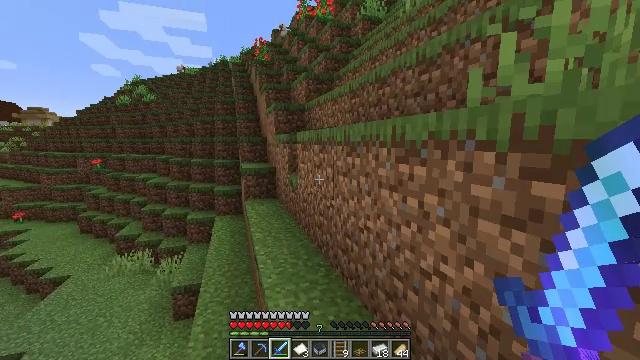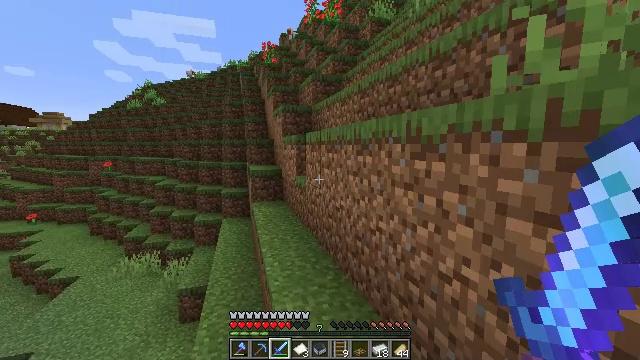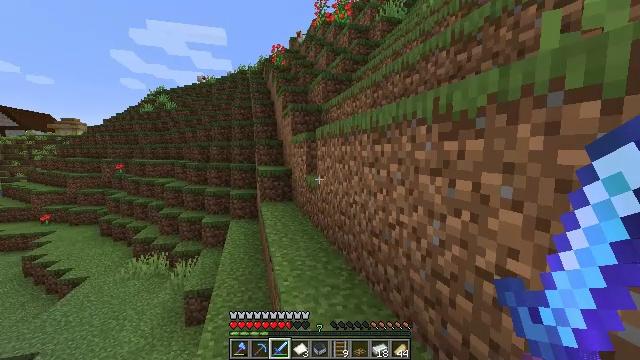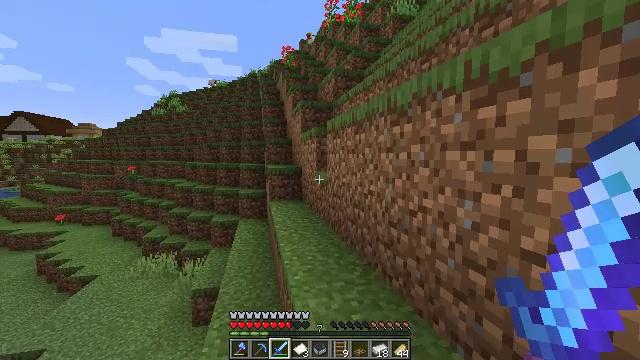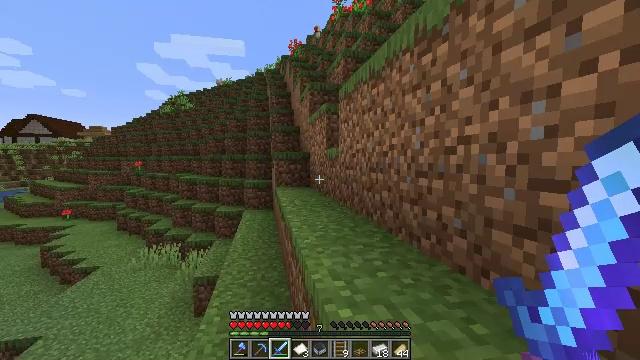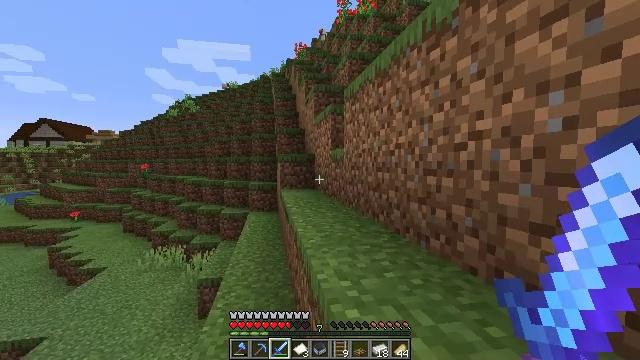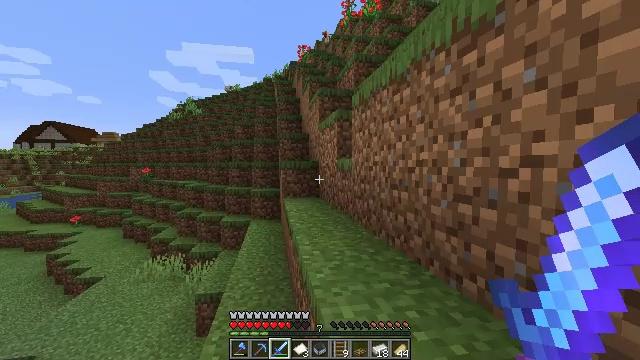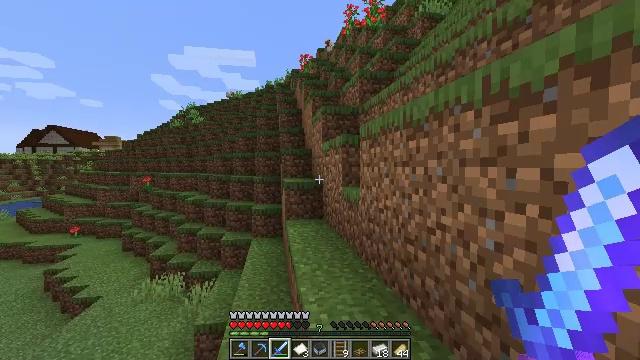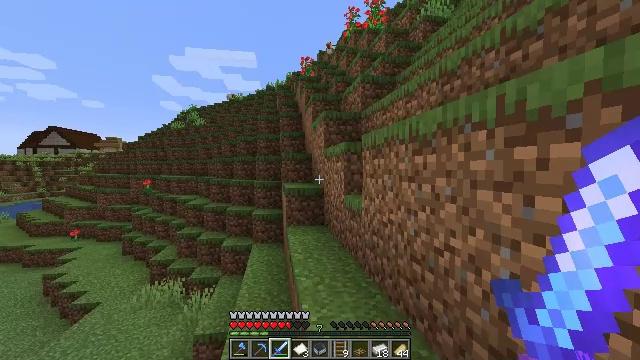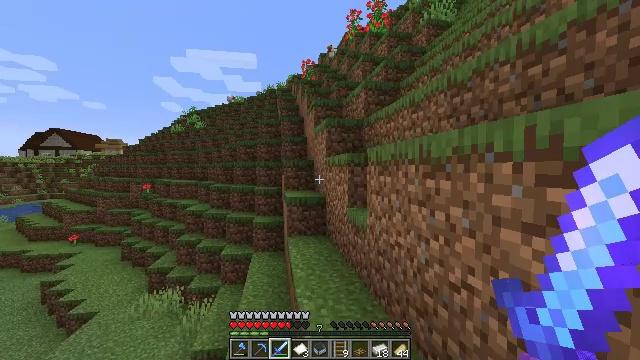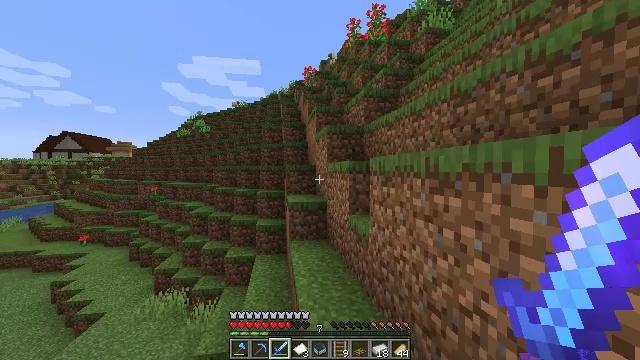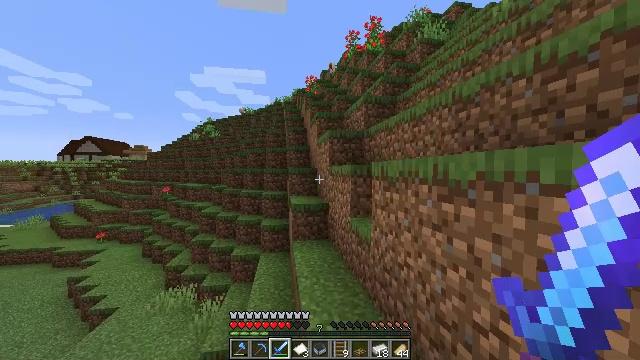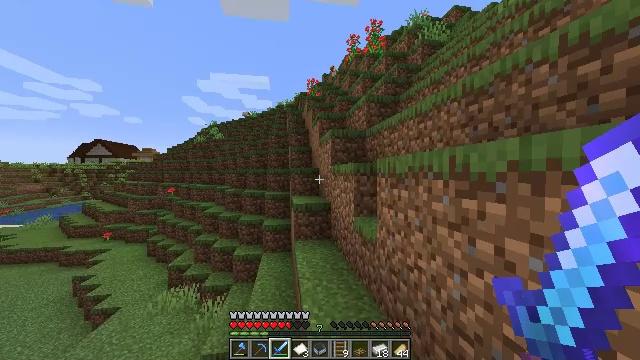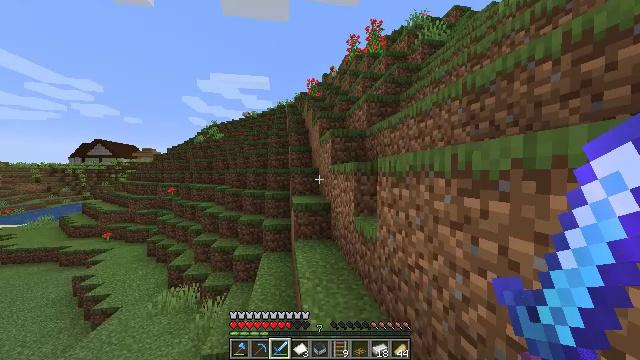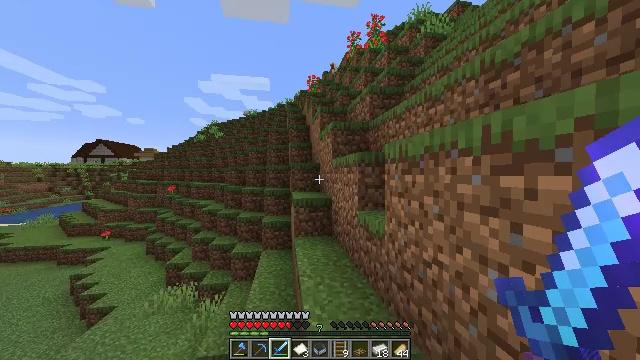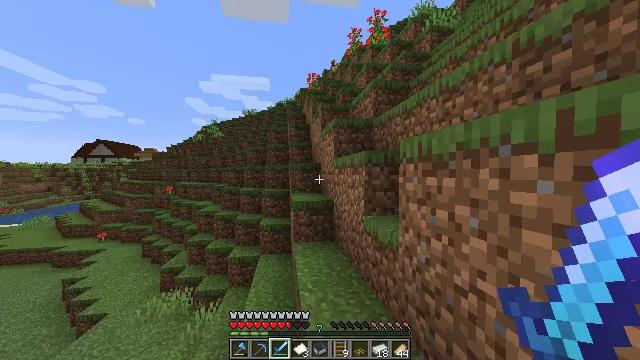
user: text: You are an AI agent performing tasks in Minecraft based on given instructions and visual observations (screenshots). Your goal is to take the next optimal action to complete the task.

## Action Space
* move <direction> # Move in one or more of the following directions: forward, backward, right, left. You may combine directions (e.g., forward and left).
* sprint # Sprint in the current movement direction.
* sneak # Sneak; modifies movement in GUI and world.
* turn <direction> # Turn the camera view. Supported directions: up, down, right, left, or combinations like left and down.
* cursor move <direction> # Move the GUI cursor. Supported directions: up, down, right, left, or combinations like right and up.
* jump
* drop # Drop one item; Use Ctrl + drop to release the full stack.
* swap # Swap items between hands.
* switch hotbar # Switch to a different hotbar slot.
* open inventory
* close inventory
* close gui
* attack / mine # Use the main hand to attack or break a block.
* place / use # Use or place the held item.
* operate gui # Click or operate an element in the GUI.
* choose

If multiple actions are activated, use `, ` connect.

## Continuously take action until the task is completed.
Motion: motion action
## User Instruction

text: Harvest sugar cane from the plant.
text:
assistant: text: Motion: move forward, sprint, turn left, jump
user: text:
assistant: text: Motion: move forward, sprint, turn left and up, jump
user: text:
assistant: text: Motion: move forward, turn left and up, jump
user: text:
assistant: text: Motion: move forward, turn left, jump
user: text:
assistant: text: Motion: move forward, turn left, jump
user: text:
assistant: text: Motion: move forward, jump
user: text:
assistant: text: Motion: move forward, sprint, jump
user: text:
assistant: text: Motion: move forward, sprint, jump
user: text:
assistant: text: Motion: move forward, sprint, jump
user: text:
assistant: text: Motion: move forward, sprint, jump
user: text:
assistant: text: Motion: move forward, jump
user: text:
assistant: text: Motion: move forward, jump
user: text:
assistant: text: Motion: move forward, jump
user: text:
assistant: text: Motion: move forward, jump
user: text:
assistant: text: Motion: move forward, sprint, jump
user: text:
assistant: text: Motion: move forward, sprint, jump
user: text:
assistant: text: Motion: move forward, sprint, jump
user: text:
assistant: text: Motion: move forward, sprint, jump
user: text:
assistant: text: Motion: move forward, jump
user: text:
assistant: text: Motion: move forward, jump
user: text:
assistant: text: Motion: move forward, jump
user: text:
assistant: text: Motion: move forward, jump
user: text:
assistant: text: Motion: move forward, jump
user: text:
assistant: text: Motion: move forward, sprint, jump
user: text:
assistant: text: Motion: move forward, sprint, jump
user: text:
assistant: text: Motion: move forward, sprint, turn left, jump
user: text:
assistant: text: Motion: move forward, sprint, turn left and down, jump
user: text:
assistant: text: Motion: move forward, sprint, turn left and down, jump
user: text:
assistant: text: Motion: move forward, turn left, jump
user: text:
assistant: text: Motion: move forward, turn left, jump